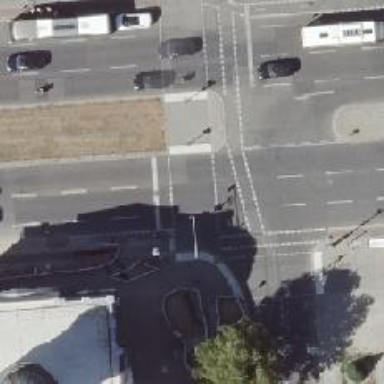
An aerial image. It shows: Crossing with traffic signals.